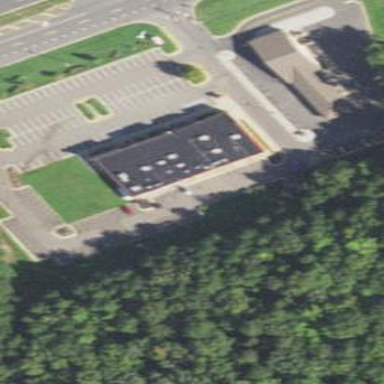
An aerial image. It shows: Parking area with surface.